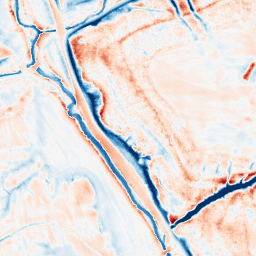
Category: classical
Decomposition family: gaussian
Decomposition parameters: sigma: 5
Upsampling method: cubic_catmull_rom
Upsampling parameters: scale: 4
Upsampling scale: 4